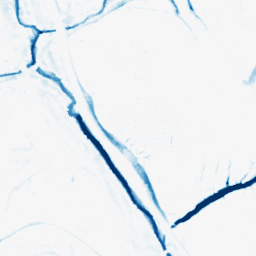
Category: morphological
Decomposition family: morphological_ellipse
Decomposition parameters: operation: closing
width: 10
height: 10
Upsampling method: linear_exact
Upsampling parameters: scale: 2
Upsampling scale: 2